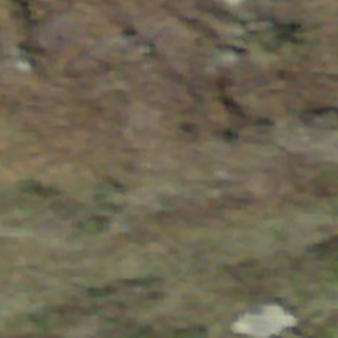
Label: other